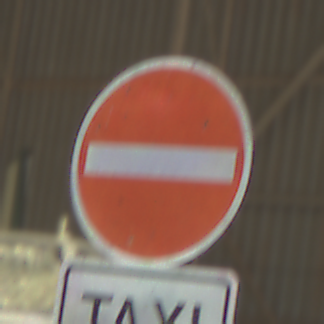
Verkehrszeichen: VerbotDerEinfahrt
Zusatzzeichen unten: BesondereFahrzeugeUndTransportgueter1
Umgebung: Indoor, Urban
Tageszeit: Midday
Wetter: NotSpecified
Licht: Natural
Jahreszeit: NotSpecified
Kontrast: MediumContrast